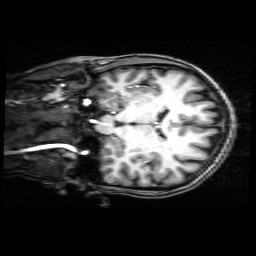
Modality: T1w
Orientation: coronal
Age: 20
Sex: female
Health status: healthy
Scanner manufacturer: philips
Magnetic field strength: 3 T
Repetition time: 0.008 s
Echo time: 0.0037 s